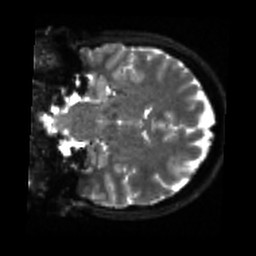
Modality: sbref
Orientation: coronal
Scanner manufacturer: siemens
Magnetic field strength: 3 T
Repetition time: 4 s
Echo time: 0.0594 s